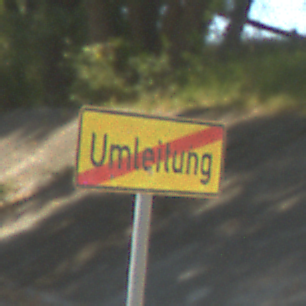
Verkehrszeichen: EndeDerUmleitungsankuendigung
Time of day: MorningAfternoon
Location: Outdoor (Nature)
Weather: PartlyCloudy
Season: NotSpecified
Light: Natural